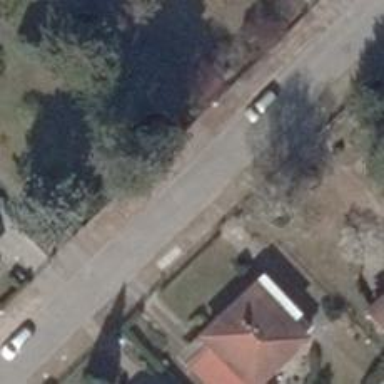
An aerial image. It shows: Residential road with sidewalk on the left.